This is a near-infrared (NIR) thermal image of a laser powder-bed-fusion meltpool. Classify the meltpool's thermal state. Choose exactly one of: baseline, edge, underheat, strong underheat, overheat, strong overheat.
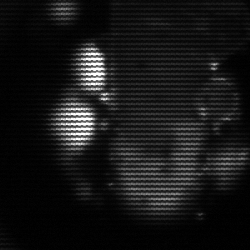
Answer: strong underheat